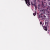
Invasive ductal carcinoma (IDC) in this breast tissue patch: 1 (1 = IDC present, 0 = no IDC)